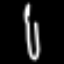
Label: fork